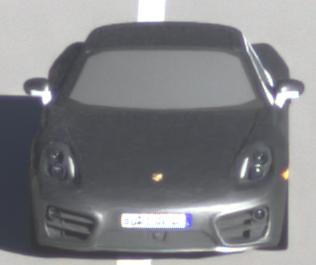
Make: Porsche
Model: Cayman
Detailed model: Cayman (981C)
Model produced from: 2013/03
Model produced until: 2014/04
Doors: 2
Color: gray
Road condition: dry road
Daytime: sunrise or sunset
Contrast: medium contrast